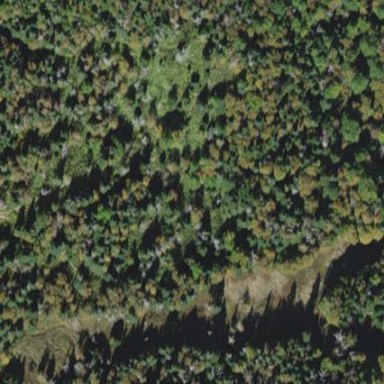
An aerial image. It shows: Lush woodland area covered with trees.